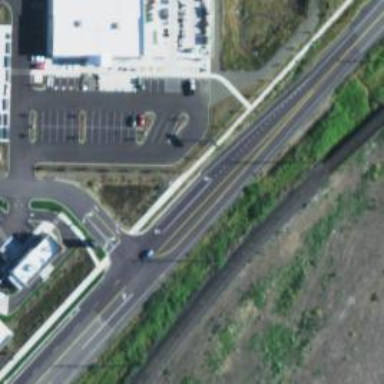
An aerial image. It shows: Asphalt trunk highway with parallel cycle path.